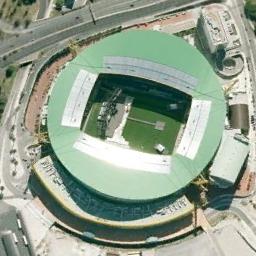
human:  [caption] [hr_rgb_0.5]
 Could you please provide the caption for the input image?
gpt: There is a green lawn on one side of this stadium .

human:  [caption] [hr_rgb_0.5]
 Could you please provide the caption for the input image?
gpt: The circular stadium is enclosed between the building and the road .

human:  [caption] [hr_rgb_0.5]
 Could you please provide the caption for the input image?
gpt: There are several buildings of different shapes next to the stadium .

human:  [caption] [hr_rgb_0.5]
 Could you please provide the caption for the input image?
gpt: The stadium is on the grass next to some buildings and roads .

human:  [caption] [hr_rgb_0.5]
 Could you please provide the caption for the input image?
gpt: There are some buildings beside the stadium with a green roof .